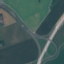
Land use / land cover: Highway